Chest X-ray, AP view. Patient: 61 years old, sex F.
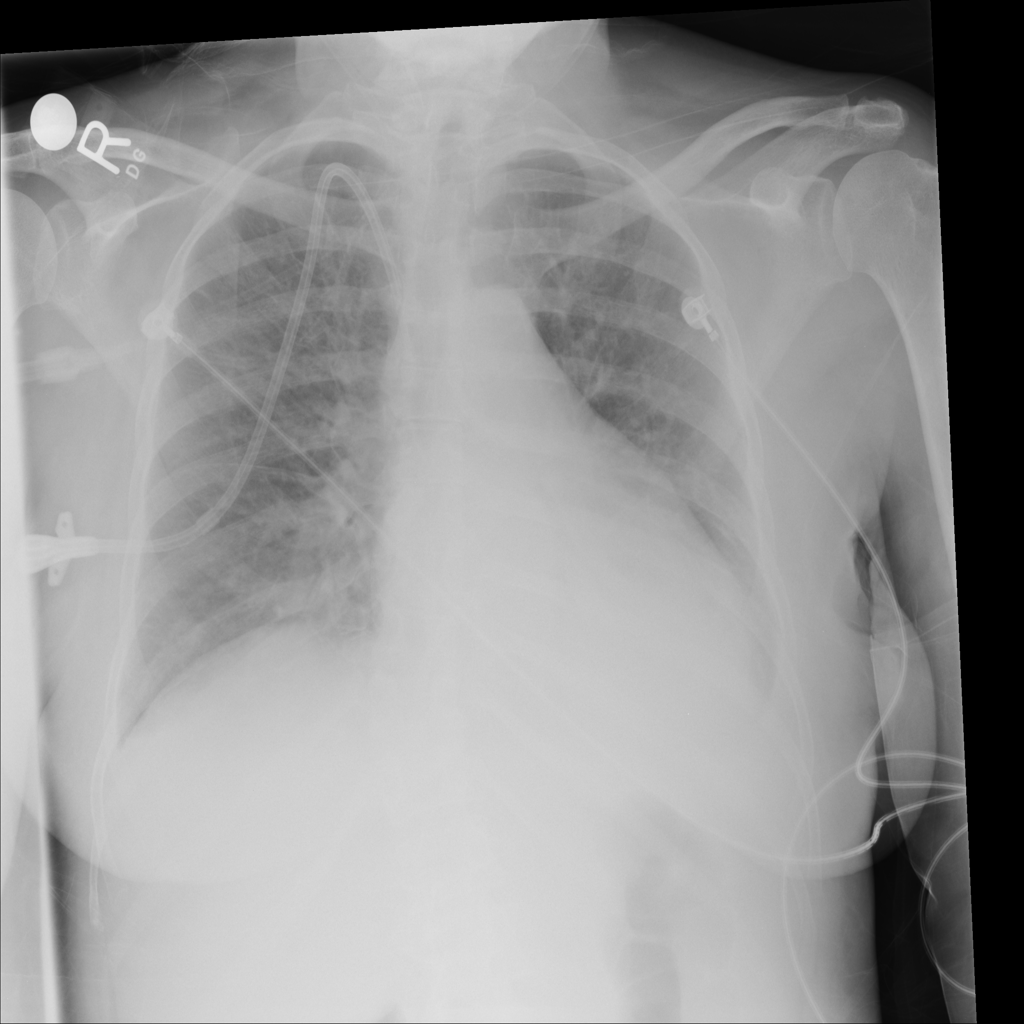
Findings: Cardiomegaly, Effusion